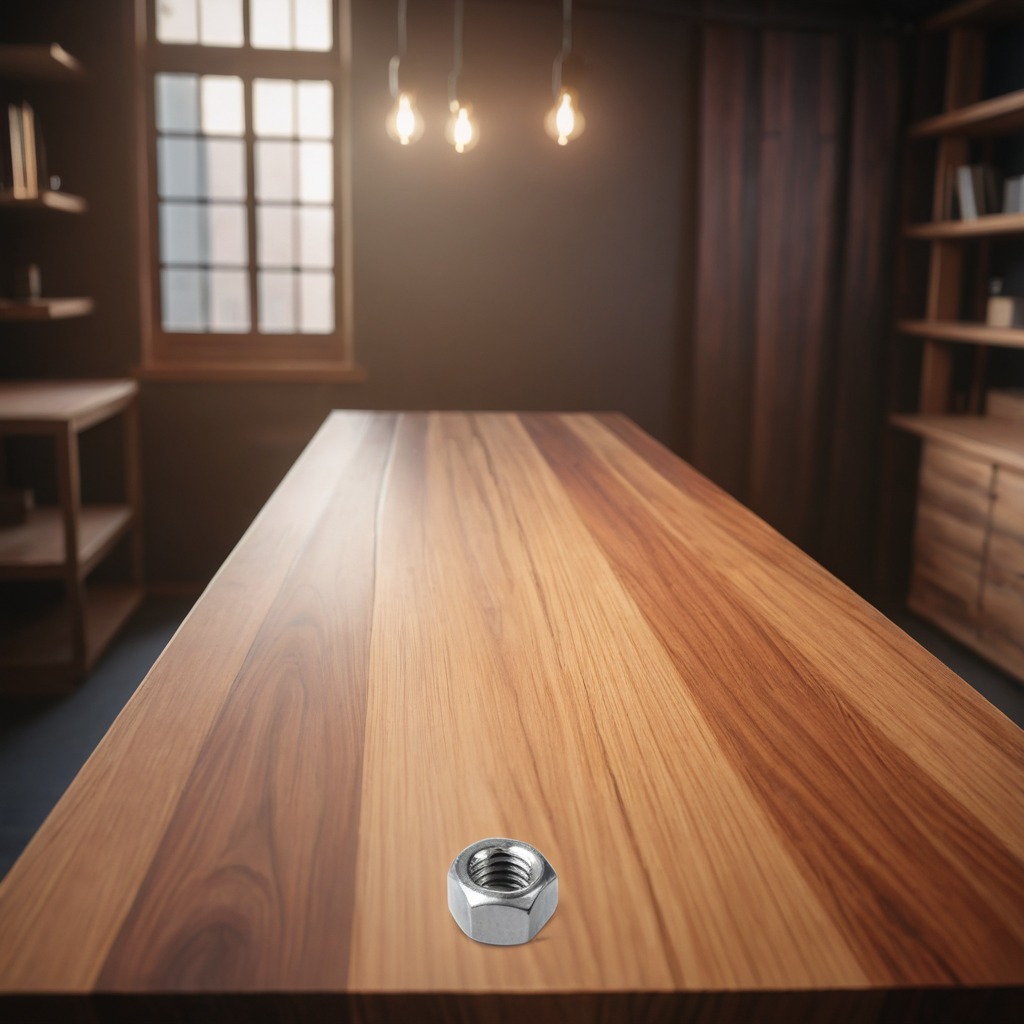
A metal nut is lying on a wooden table in a carpentry studio.